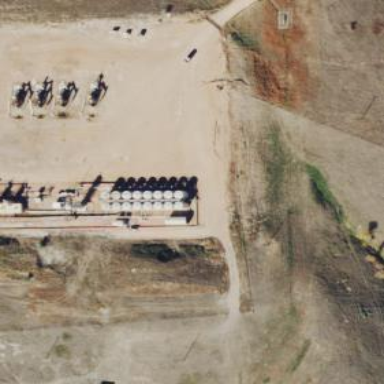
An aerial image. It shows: Storage tank that is man-made.